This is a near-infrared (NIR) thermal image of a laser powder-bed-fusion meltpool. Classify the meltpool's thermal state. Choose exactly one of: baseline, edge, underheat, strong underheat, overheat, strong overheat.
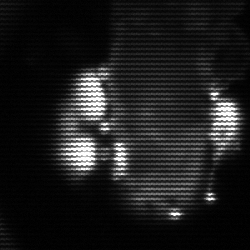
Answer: strong underheat